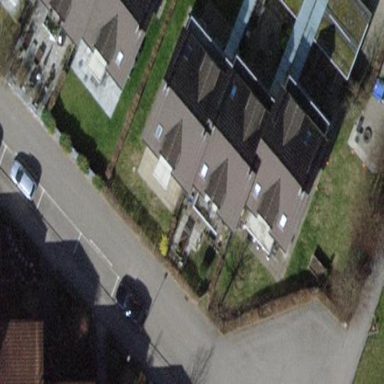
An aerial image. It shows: Terrace building.